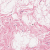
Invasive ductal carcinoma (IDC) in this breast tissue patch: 0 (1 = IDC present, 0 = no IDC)